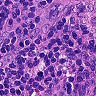
Metastatic tissue present: no